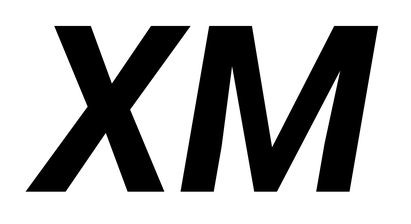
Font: Roboto-Italic_Bold_Italic